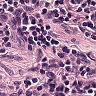
Metastatic tissue present: no